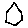
Label: hexagon